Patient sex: F
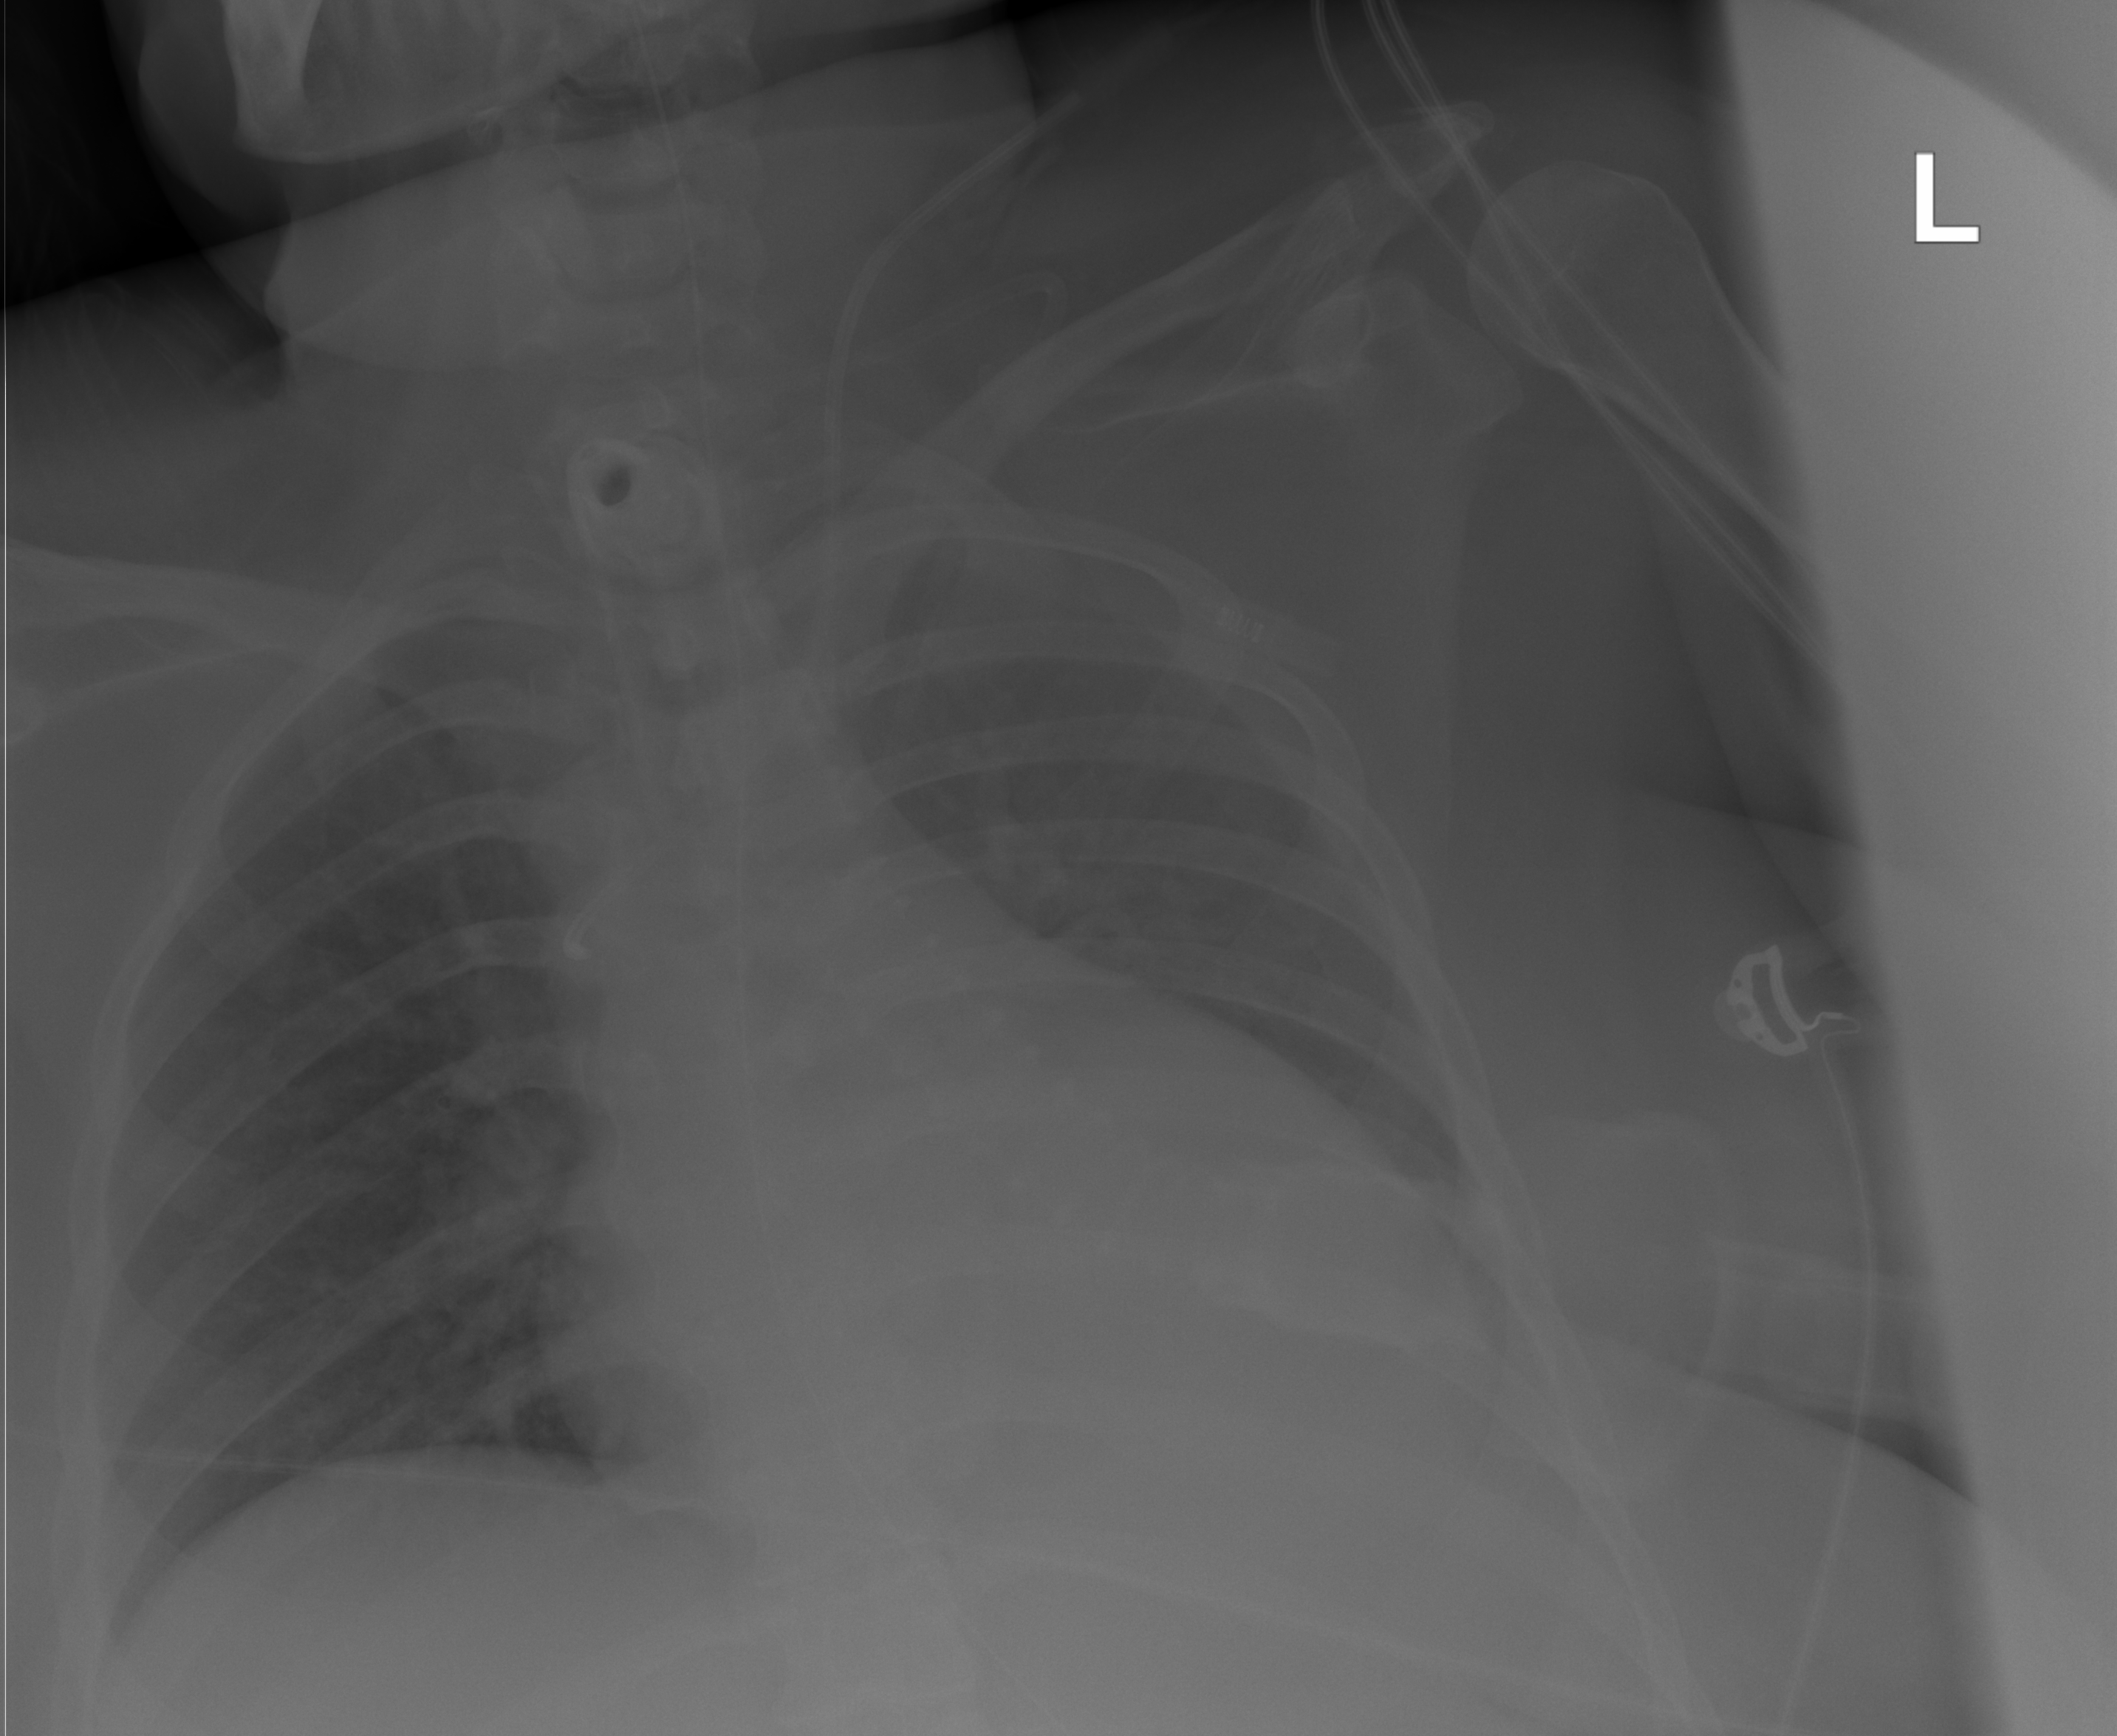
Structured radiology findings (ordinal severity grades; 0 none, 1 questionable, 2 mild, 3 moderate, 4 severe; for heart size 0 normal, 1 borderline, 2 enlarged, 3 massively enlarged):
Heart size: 2
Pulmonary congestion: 1
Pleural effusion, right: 0
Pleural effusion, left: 0
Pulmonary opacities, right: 0
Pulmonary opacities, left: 0
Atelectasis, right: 0
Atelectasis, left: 0